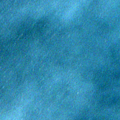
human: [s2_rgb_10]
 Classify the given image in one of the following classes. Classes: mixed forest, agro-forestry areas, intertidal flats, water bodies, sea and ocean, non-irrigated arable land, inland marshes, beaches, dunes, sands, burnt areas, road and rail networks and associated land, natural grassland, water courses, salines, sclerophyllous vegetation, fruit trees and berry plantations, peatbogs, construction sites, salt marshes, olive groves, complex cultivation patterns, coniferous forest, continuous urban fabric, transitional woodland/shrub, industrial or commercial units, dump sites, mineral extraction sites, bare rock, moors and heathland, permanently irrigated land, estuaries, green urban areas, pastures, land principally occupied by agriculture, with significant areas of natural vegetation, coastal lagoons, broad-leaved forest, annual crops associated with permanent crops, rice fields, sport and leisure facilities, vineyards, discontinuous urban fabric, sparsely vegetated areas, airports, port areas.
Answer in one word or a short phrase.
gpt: sea and ocean